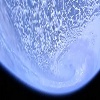
Label: cloud